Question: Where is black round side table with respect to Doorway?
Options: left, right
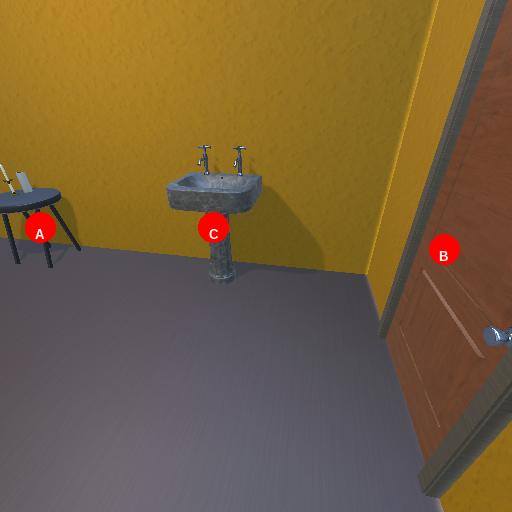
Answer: left